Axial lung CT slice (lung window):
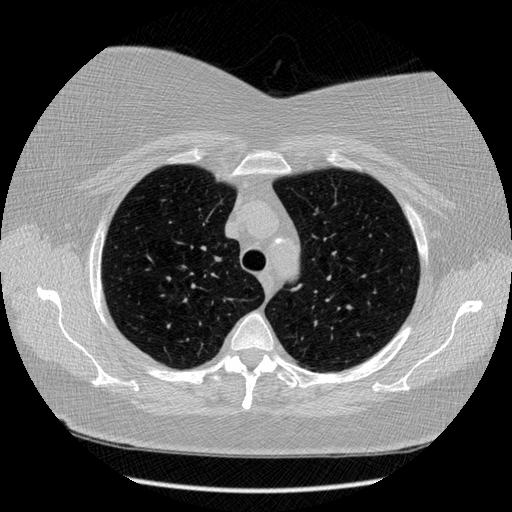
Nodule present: no